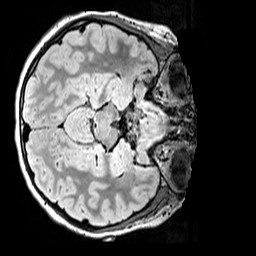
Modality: FLAIR
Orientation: axial
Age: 10
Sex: female
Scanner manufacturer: siemens
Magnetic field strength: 3 T
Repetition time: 5 s
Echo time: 0.388 s